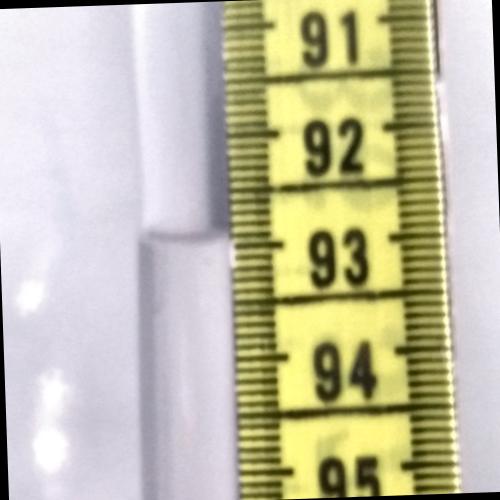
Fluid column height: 92.9 cm